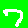
Digit: 7